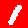
Digit: 1